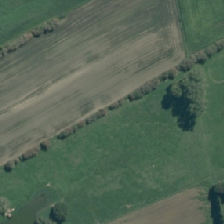
Land cover: shortrotation_cropland